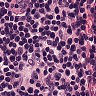
Metastatic tissue present: no